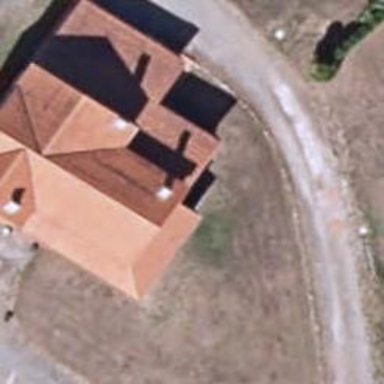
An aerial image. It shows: Simple and straightforward house.